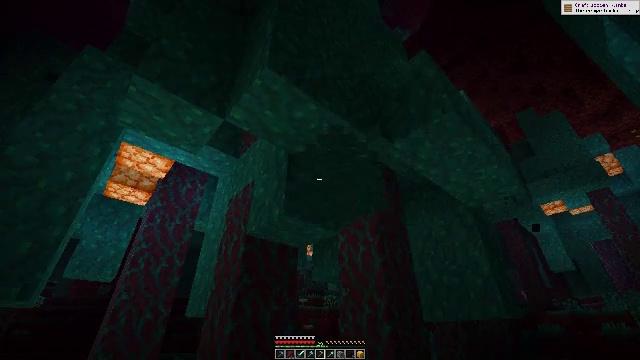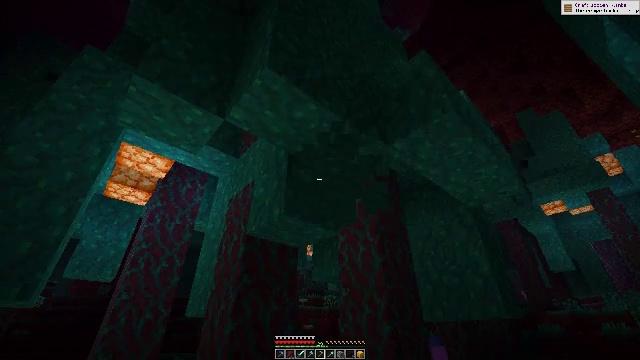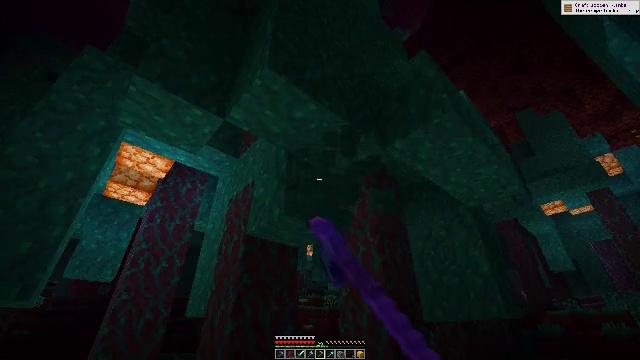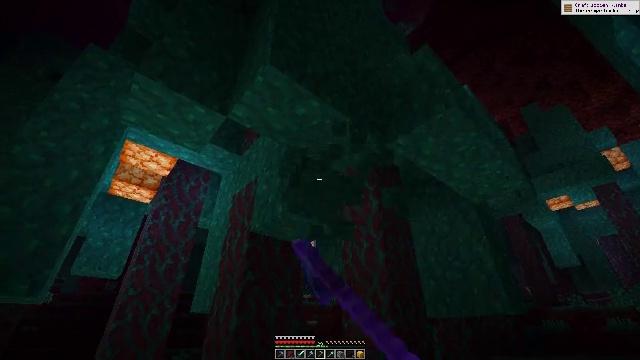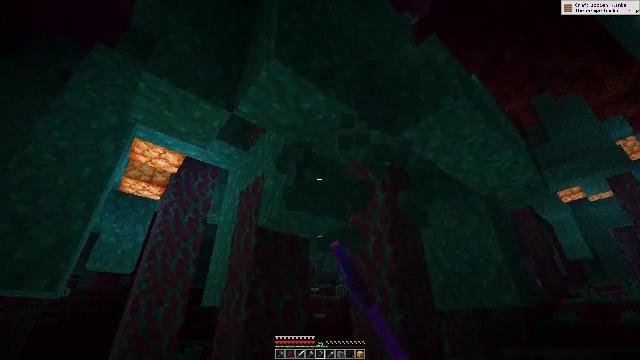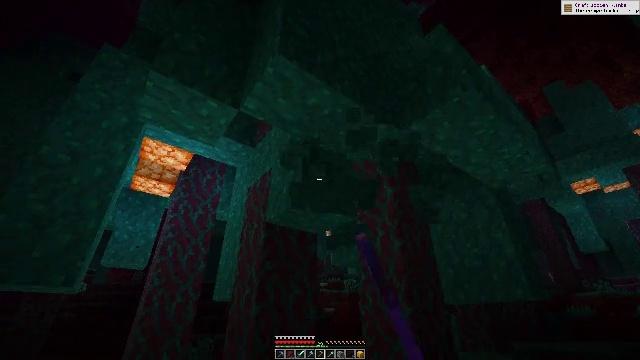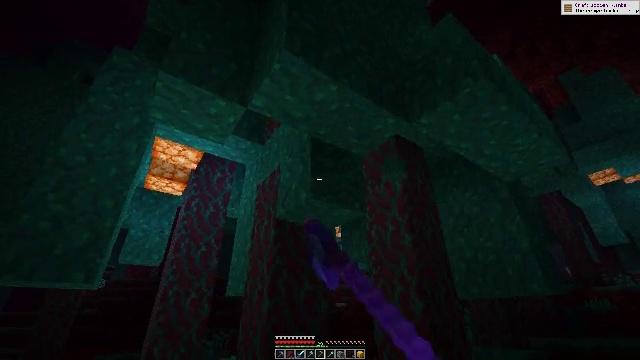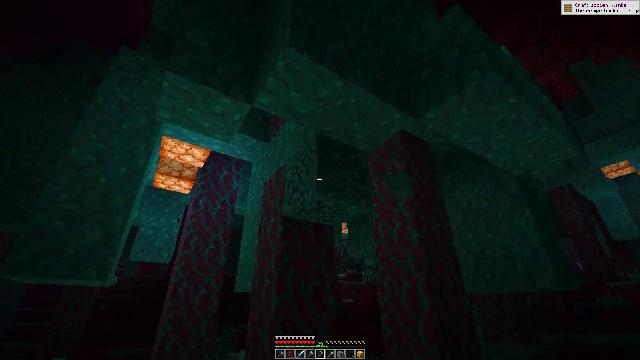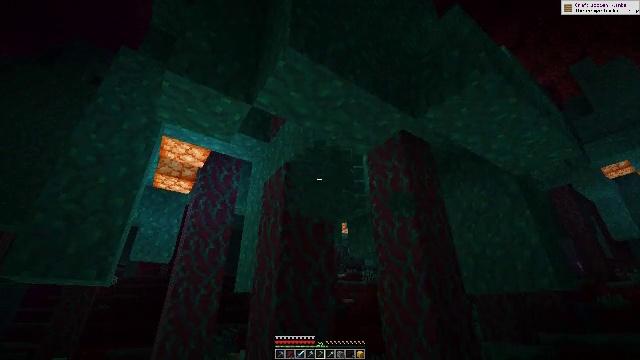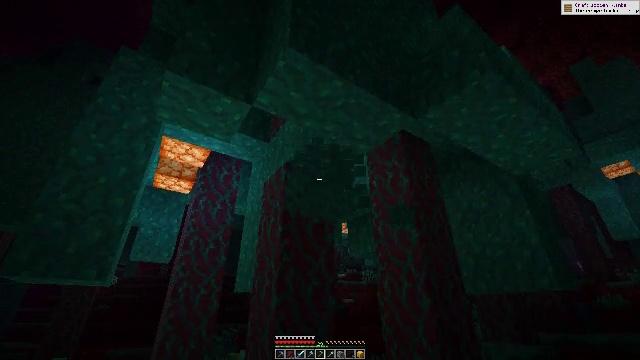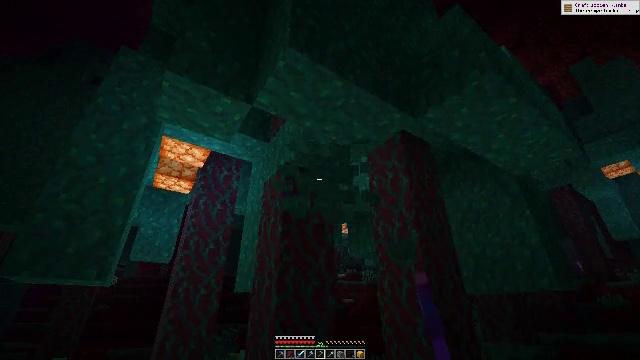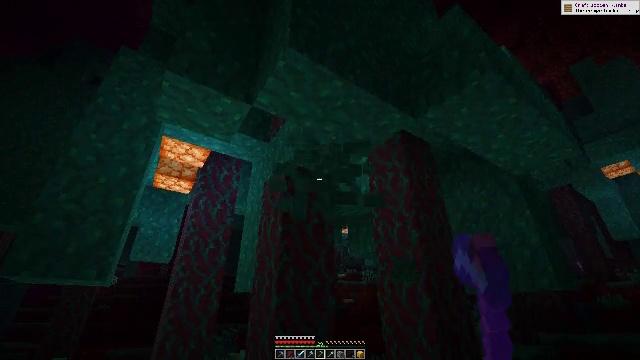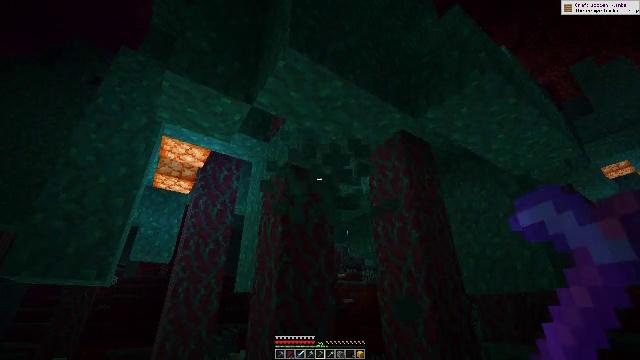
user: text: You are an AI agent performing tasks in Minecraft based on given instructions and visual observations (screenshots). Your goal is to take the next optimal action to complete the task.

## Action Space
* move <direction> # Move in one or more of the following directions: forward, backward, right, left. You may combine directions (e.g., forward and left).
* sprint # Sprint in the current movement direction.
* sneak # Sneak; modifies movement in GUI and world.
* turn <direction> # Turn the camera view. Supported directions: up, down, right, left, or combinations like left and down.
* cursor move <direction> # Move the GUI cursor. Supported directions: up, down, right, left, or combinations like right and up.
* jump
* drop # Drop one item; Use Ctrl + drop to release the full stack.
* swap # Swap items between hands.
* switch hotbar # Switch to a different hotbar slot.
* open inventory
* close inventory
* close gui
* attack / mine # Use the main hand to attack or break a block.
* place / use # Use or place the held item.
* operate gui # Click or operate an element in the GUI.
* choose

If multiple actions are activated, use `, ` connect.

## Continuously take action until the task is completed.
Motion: motion action
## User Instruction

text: Collect warped wart block.
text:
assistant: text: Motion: attack / mine
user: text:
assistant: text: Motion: attack / mine
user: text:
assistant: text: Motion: attack / mine
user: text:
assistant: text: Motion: turn left and down, attack / mine
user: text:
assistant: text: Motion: turn left and down, attack / mine
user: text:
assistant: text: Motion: turn left, attack / mine
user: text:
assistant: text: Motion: turn left, attack / mine
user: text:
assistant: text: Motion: attack / mine
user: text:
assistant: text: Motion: attack / mine
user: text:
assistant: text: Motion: attack / mine
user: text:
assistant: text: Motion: attack / mine
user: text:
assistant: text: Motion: attack / mine
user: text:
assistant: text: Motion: attack / mine